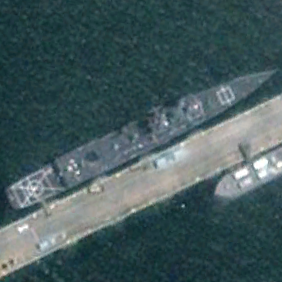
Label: cruiser